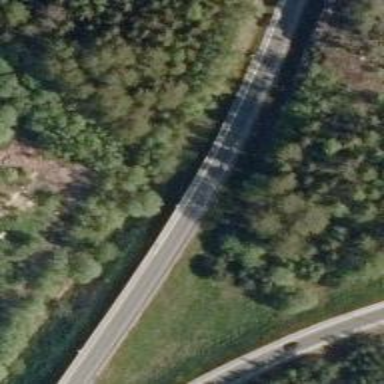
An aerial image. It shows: Trunk link highway with asphalt surface.